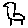
Label: bird